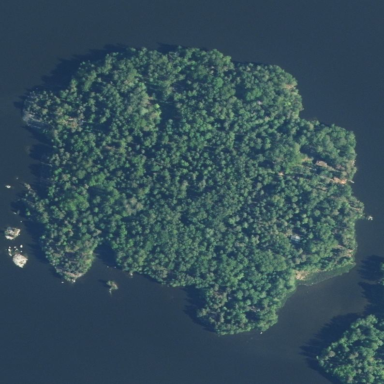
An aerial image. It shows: Islet surrounded by woodland.